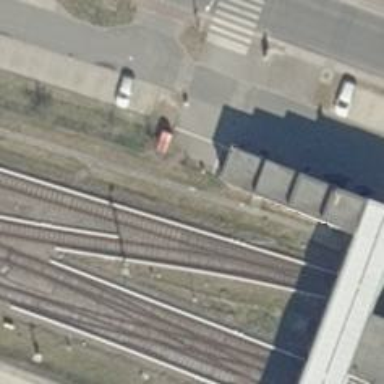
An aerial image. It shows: Subway entrance.